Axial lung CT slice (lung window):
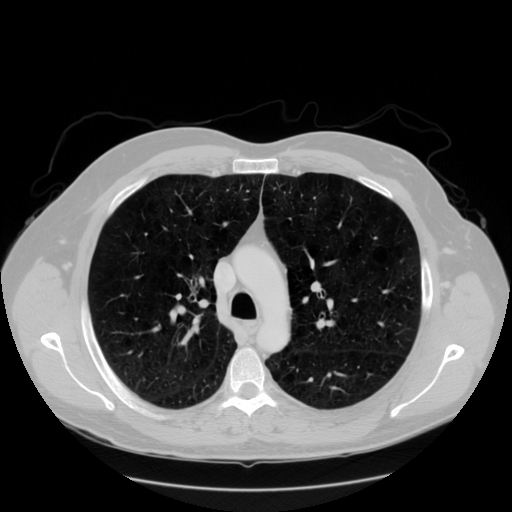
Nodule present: no